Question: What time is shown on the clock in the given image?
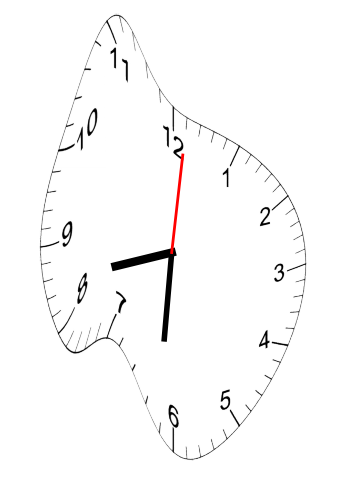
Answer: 08:31:01